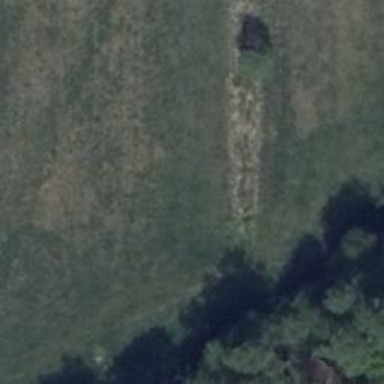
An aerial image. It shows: Culvert tunnel.